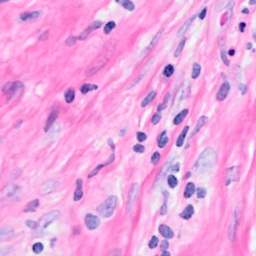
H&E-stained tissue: Breast